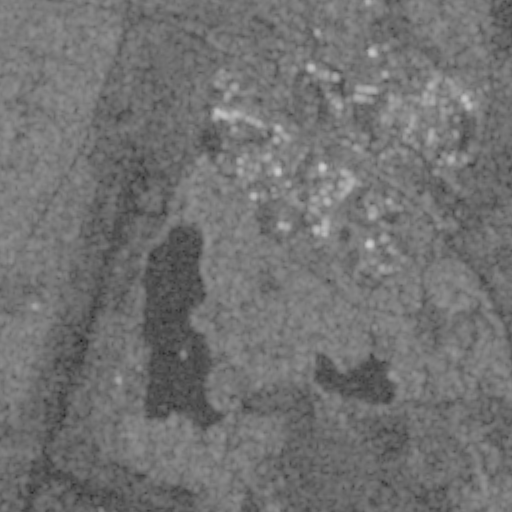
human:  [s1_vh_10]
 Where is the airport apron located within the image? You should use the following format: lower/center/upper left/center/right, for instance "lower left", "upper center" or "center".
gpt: The airport apron is located in the lower left of the image.
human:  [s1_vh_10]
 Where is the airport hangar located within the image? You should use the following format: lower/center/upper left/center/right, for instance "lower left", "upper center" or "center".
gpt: The airport hangar is located in the lower center of the image.
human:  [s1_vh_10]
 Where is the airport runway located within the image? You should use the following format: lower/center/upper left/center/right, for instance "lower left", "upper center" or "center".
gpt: The airport runway is located in the left of the image.
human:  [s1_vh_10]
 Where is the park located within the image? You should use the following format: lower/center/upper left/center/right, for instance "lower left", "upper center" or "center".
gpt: The park is located in the lower left of the image.
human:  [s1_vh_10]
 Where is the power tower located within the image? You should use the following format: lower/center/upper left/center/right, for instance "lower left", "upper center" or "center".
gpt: The power tower is located in the upper right of the image.
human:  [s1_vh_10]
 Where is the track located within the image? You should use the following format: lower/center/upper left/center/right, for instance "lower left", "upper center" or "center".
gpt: The track is located in the upper center of the image.
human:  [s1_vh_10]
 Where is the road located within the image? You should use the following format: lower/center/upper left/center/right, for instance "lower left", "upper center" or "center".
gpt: There is no road in the image.

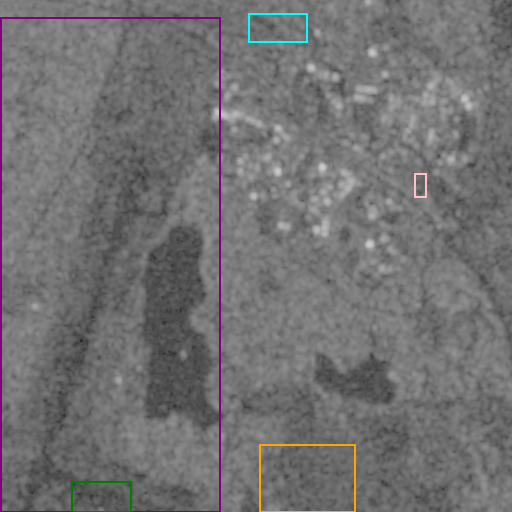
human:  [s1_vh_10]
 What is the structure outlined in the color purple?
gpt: The structure outlined in purple is an airport.
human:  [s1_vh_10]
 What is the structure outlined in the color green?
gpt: The structure outlined in green is an airport apron.
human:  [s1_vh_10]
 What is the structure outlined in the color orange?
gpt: The structure outlined in orange is a crop field.
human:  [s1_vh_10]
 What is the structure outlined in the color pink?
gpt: The structure outlined in pink is a parking lot.
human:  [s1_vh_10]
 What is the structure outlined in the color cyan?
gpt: The structure outlined in cyan is a track.
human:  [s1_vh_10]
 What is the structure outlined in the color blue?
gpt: There is no blue outline.